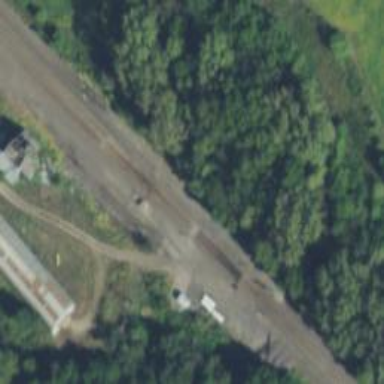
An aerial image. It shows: Railway spur junction.